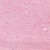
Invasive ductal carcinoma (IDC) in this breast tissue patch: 0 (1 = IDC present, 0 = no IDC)